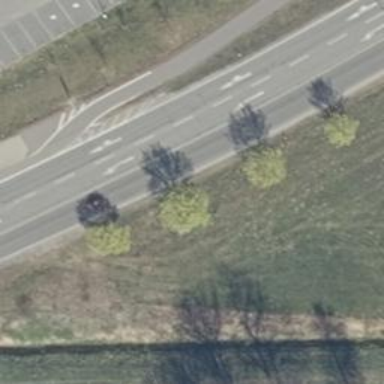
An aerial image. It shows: Primary road with asphalt surface.